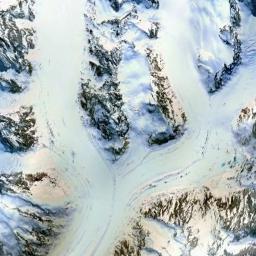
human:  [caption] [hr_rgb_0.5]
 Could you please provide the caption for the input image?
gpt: The snowberg is covered with snow .

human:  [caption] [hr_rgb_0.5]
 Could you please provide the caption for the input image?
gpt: The snow berg is consist of bare land and white snow .

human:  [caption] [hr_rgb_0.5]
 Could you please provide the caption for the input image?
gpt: The snowberg has some valley glaciers but some ridges are not covered by glaciers .

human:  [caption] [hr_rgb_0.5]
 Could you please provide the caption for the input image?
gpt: A snow-covered mountain covered in large areas .

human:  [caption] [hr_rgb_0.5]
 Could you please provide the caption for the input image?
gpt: There are full of snow on the snowberg .